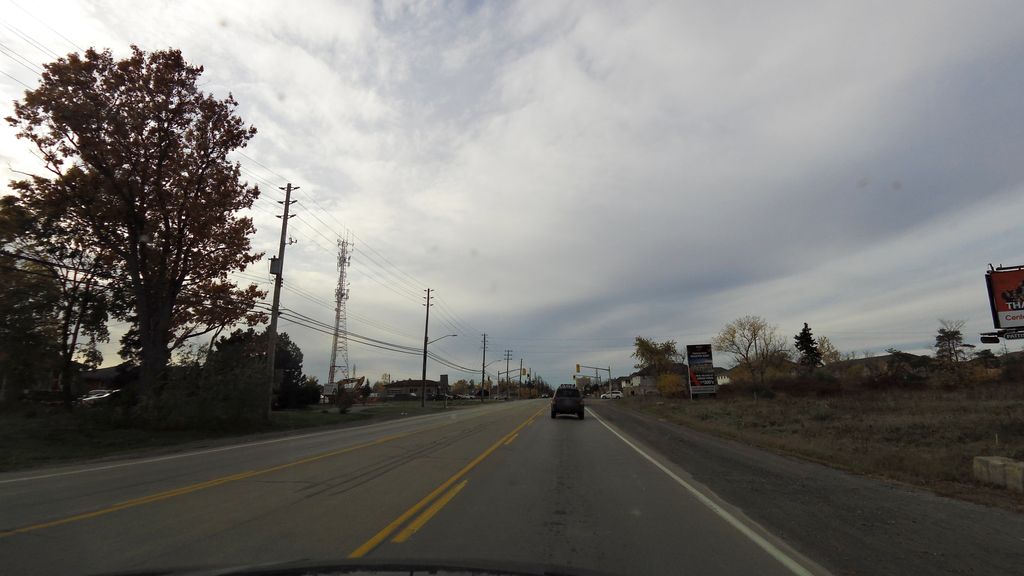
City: hamilton